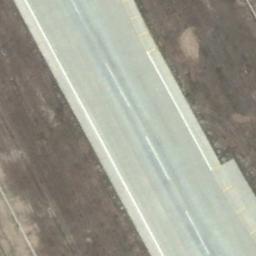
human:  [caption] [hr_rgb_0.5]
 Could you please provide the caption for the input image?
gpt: There is brown bare ground next to the runway, With short white lines on the runway .

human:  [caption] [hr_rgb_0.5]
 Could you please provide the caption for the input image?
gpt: The grass is on either side of the runway .

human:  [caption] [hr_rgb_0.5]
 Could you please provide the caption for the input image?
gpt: The runway goes through the clearing and some center line markings are on the runway .

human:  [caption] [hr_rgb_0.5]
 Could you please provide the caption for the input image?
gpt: The runway is on the bare land .

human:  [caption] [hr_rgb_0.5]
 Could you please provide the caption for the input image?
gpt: There are brown bare land beside the runway .